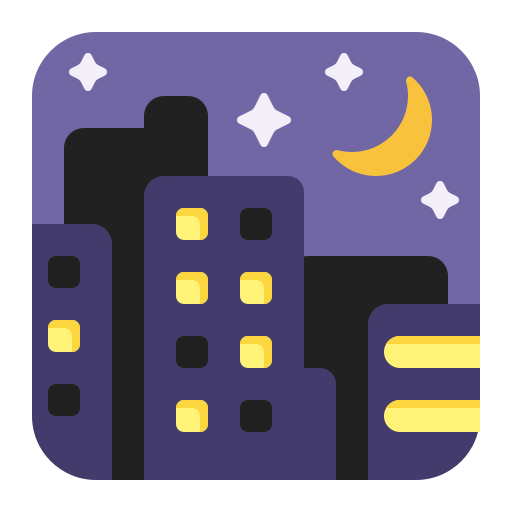
night with stars flat